Question: but on all iPhone browsers I have this bug(did not test on android phones)
Normally you can fully see the white, down looking arrow sign inside the circle, on iPhone as you can see in the image there is only a little piece of it is visible.
Any ideas how can I fix this? I use jQuery mobile and referencing image files locally from
'''
css/images
'''
folder, and my head scripts are like this
'''
<link rel="stylesheet" href="css/jquery.mobile-1.2.0.min.css" />
<script src="js/jquery-1.8.2.min.js"></script>
<script src="js/jquery.mobile-1.2.0.min.js"></script>
'''
and html is
'''
<select id="langoptions">
<option class="langCH" value="0">Chinese</option>
<option class="langEN" value="1">English</option>
</select>
'''

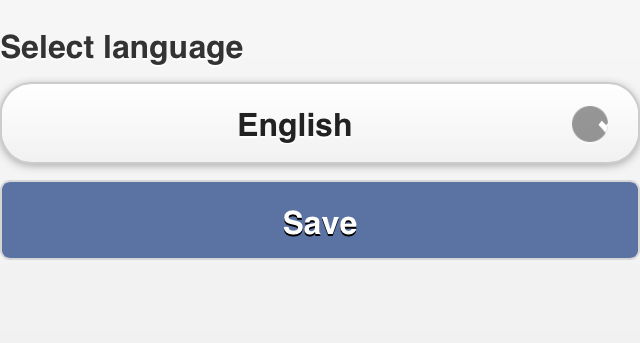
Answer: Turns out that I was using an image file belonging to jQuery 1.3.1 while my css was 1.2.0
Downloaded the 1.2.1 legacy zip file, used the correct sprite and it is fixed. Those two sprites actualy have the same icons but one of them is slightly larger in length, so causing to center-off the images.